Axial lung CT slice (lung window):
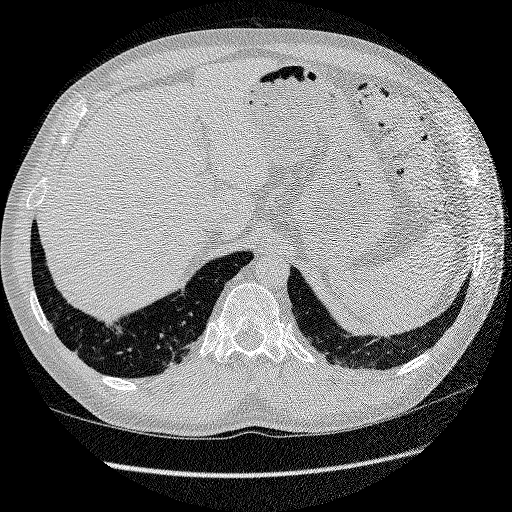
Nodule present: no